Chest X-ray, PA view. Patient: 70 years old, sex M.
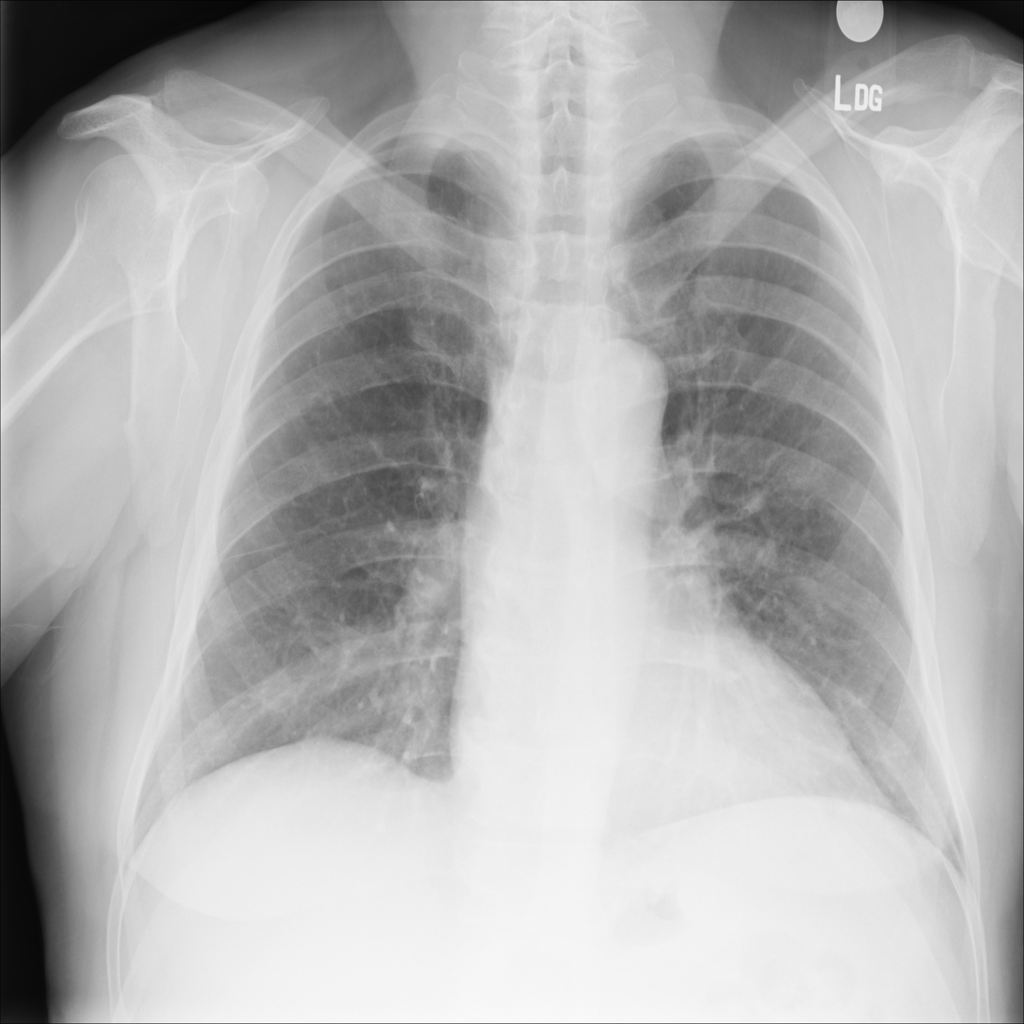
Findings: No Finding